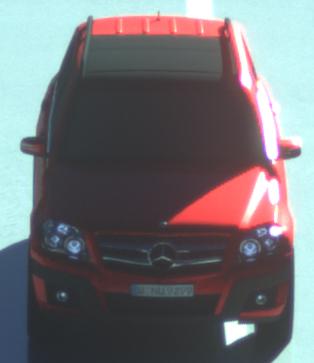
Make: Mercedes-Benz
Model: GLK 280
Detailed model: GLK-Class (204)
Model produced from: 2008/10
Model produced until: 2009/04
Doors: 5
Color: red
Road condition: wet road
Daytime: sunrise or sunset
Contrast: high contrast